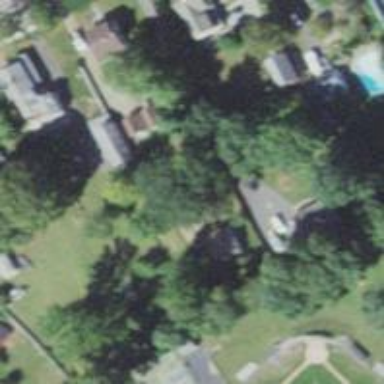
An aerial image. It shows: Residential driveway used as service road.